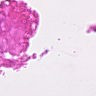
Metastatic tissue present: no